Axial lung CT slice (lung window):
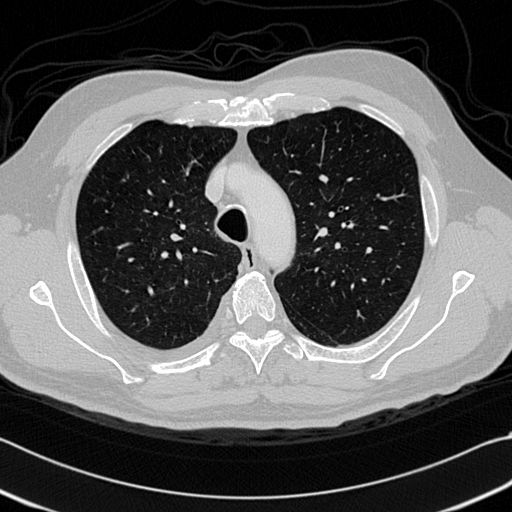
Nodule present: no